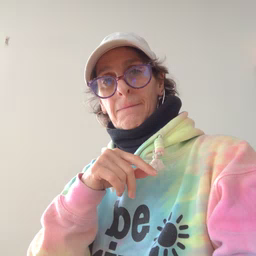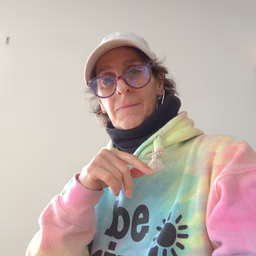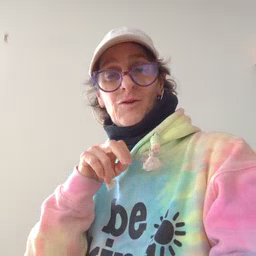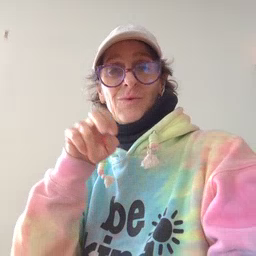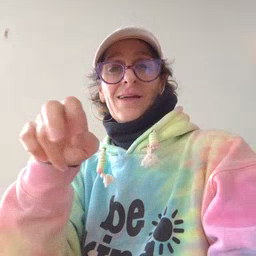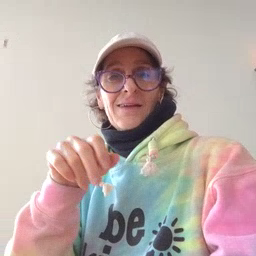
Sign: ride